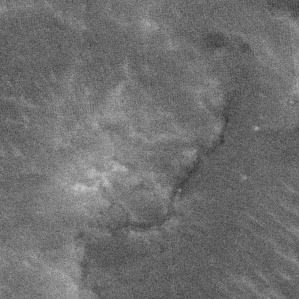
Label: frost